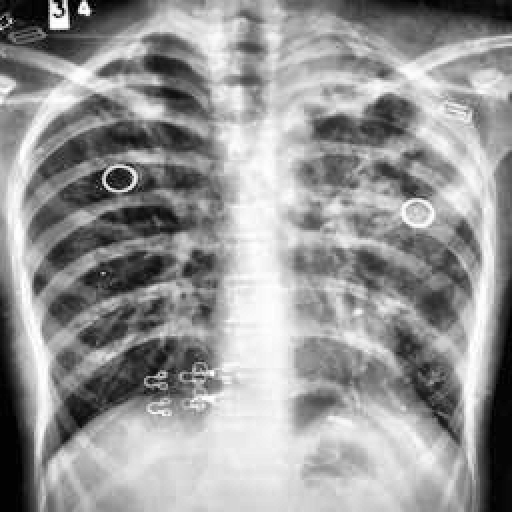
Finding: TUBERCULOSIS